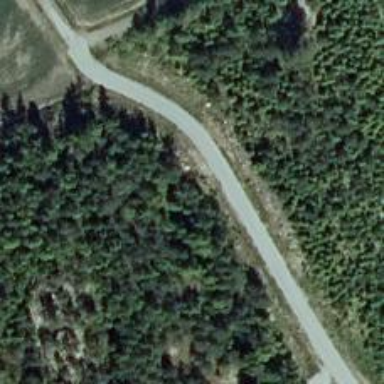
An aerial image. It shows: Footway along the road.